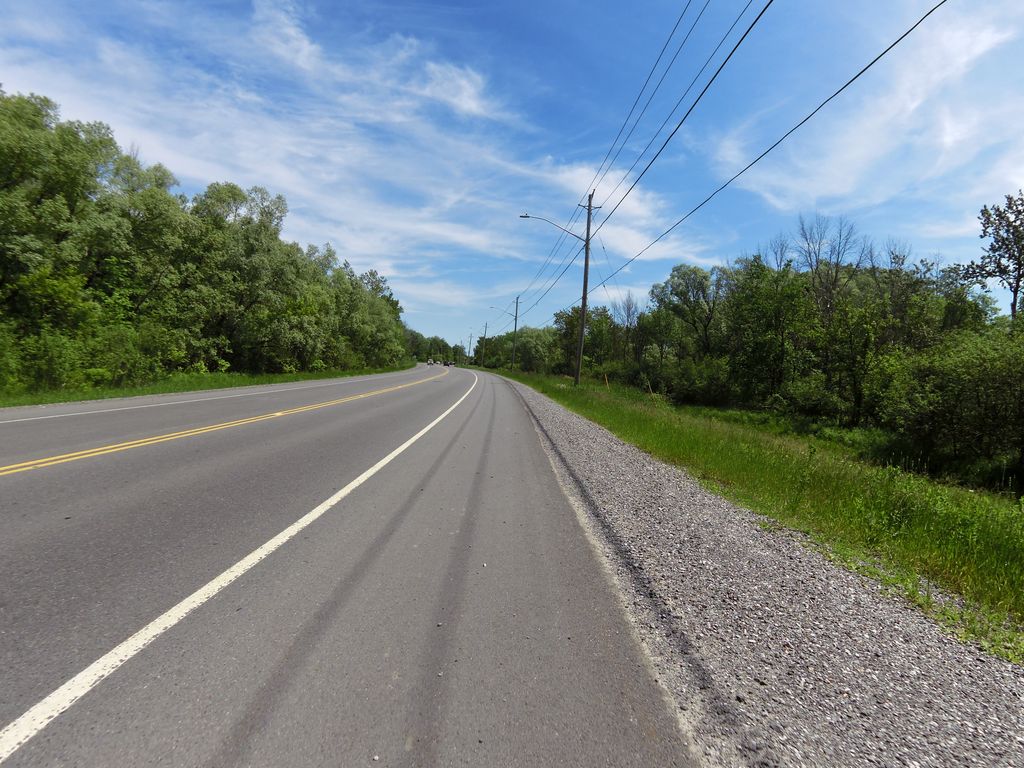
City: ottawa-gatineau